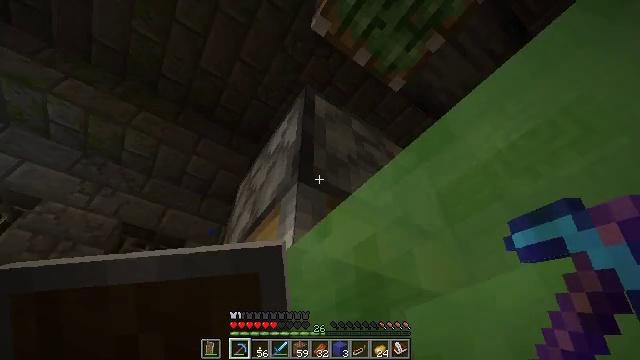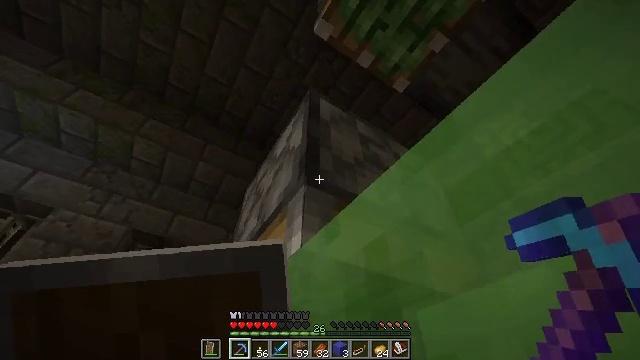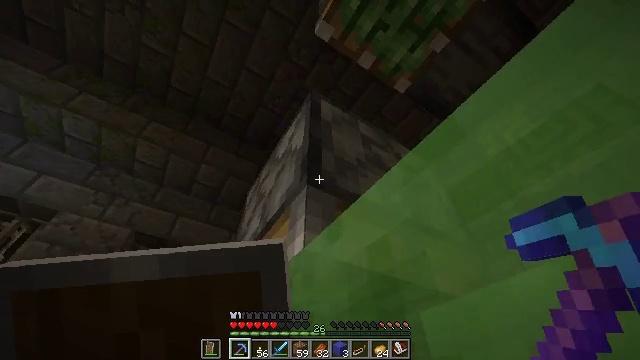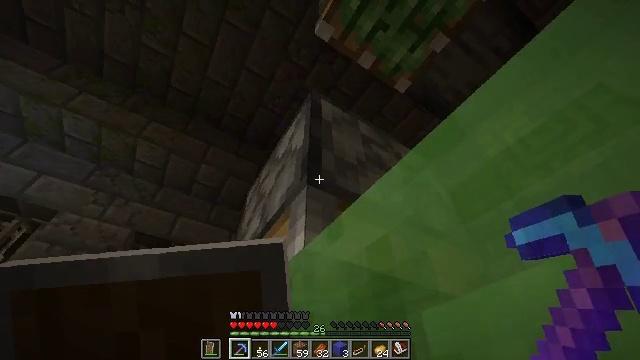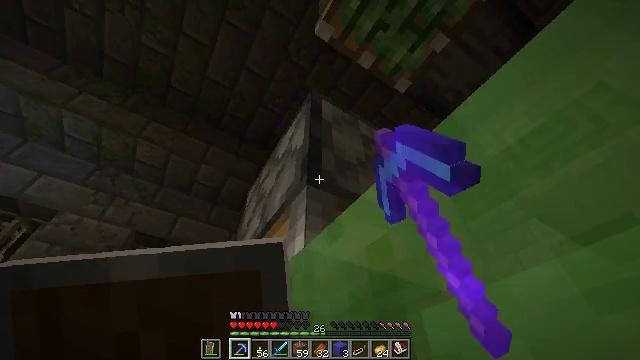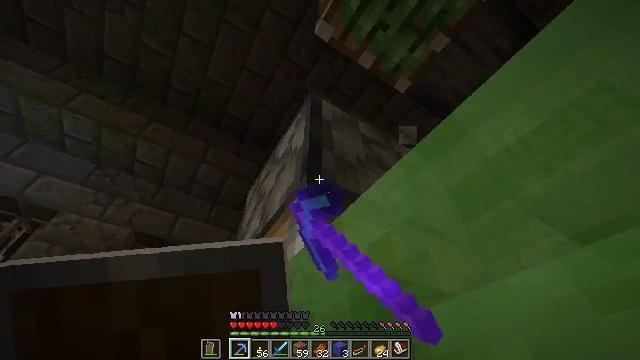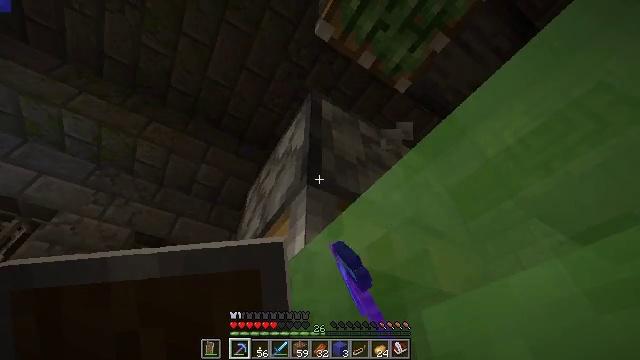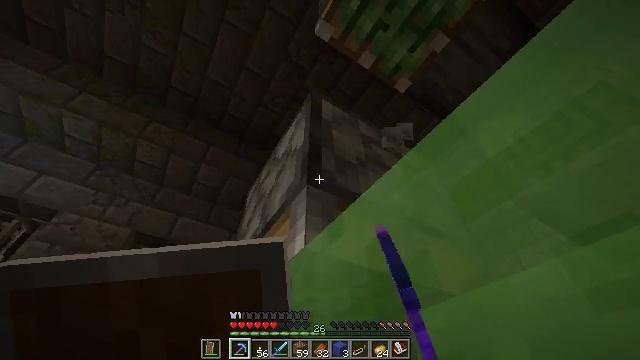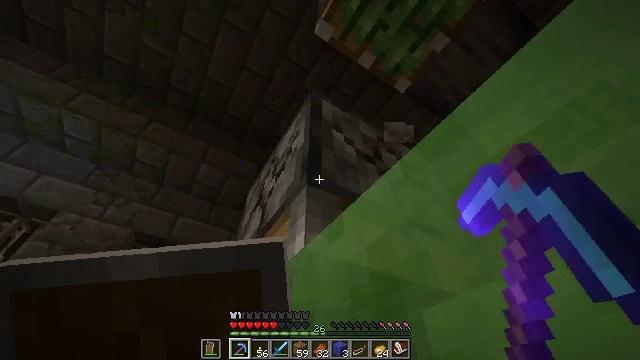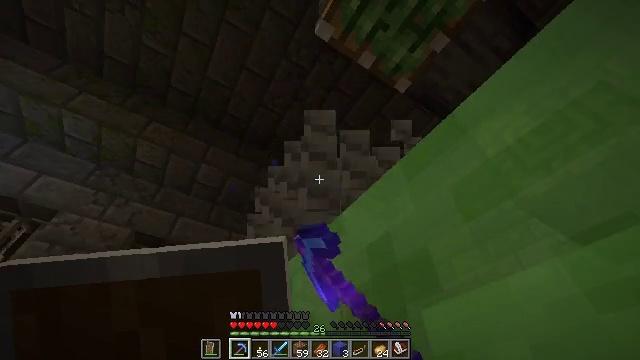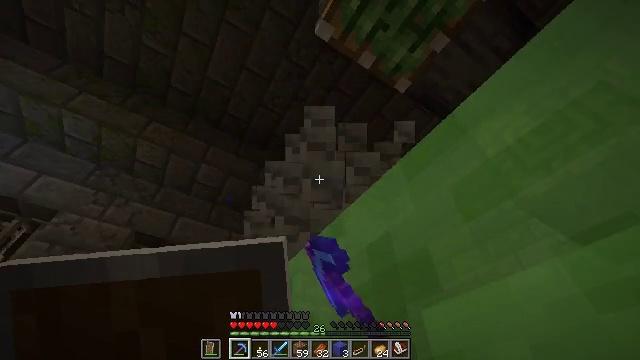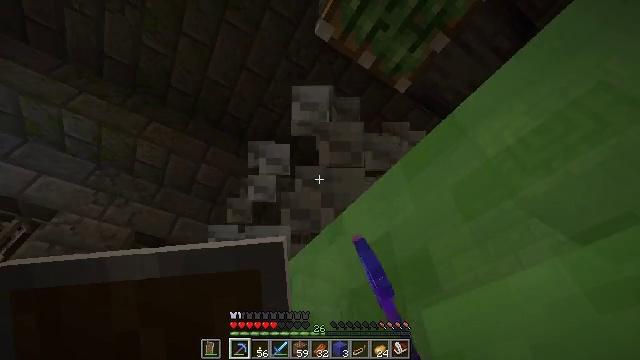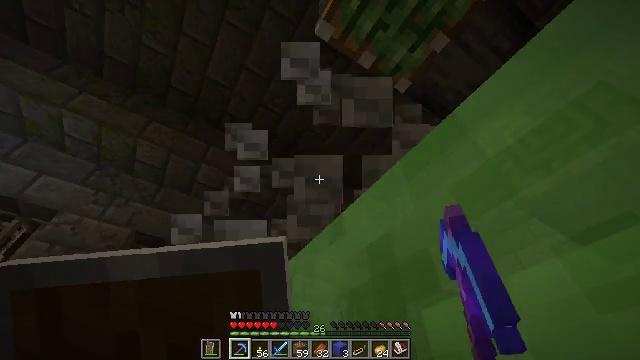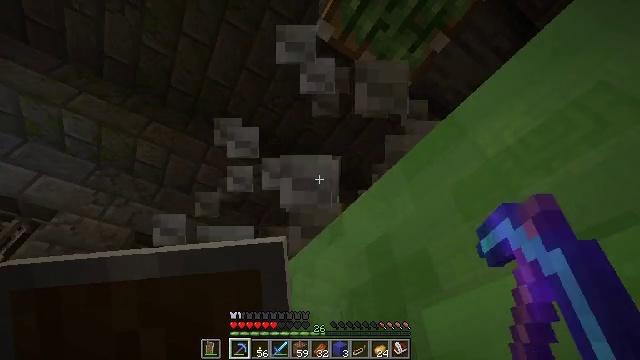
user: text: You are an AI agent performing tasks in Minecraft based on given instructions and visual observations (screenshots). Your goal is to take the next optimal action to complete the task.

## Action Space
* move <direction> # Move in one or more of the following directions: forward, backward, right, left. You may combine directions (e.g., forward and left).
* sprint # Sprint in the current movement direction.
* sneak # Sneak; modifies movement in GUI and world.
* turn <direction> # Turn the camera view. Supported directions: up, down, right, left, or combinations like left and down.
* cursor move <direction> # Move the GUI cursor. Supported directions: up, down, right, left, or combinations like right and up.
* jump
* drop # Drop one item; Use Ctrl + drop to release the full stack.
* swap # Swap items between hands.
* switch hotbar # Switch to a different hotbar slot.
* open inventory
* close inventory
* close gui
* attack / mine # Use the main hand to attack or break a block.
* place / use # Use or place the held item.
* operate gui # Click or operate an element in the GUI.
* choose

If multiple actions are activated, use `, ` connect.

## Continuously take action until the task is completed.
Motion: motion action
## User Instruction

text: Mine the sticky piston.
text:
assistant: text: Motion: turn left
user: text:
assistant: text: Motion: no_op
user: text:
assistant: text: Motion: attack / mine
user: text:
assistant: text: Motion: attack / mine
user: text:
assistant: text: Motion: attack / mine
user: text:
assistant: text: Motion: attack / mine
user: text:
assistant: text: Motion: attack / mine
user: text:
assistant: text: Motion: attack / mine
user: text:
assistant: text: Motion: attack / mine
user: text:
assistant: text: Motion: attack / mine
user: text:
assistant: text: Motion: attack / mine
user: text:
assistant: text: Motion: attack / mine
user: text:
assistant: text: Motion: attack / mine
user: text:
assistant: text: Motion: attack / mine